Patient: sex M, age 71
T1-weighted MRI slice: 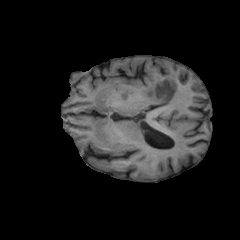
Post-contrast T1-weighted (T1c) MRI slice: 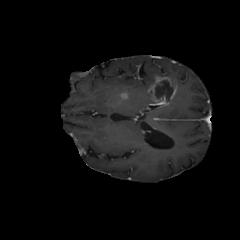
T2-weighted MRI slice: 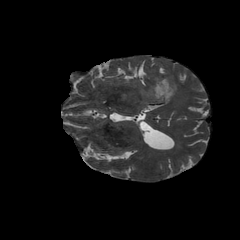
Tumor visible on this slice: yes
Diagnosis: Glioblastoma, IDH-wildtype
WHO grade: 4